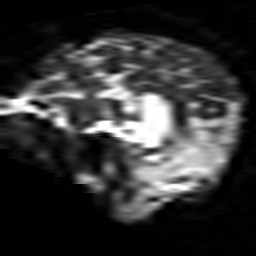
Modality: ADC
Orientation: sagittal
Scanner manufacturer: siemens
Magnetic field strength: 1.5 T
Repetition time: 8.7 s
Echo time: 0.119 s